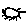
Label: sun